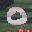
Label: 0